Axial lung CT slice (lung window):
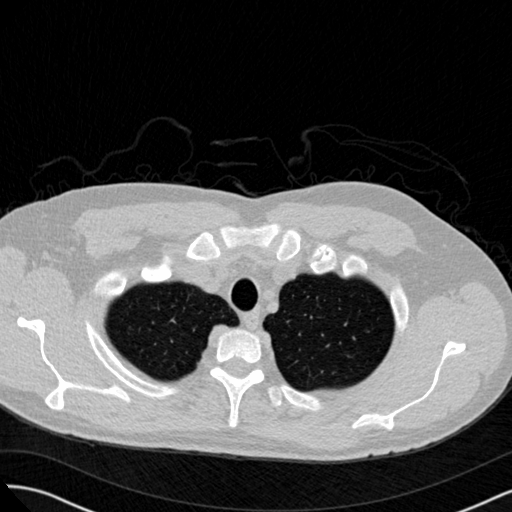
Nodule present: no